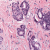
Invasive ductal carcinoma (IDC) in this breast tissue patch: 1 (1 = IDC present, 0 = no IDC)